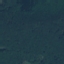
Land use / land cover class: Forest